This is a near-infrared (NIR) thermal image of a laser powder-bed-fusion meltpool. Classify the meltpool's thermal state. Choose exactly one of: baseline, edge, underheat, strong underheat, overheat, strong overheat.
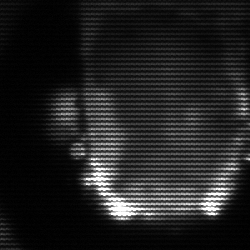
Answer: baseline